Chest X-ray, AP view. Patient: 41 years old, sex M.
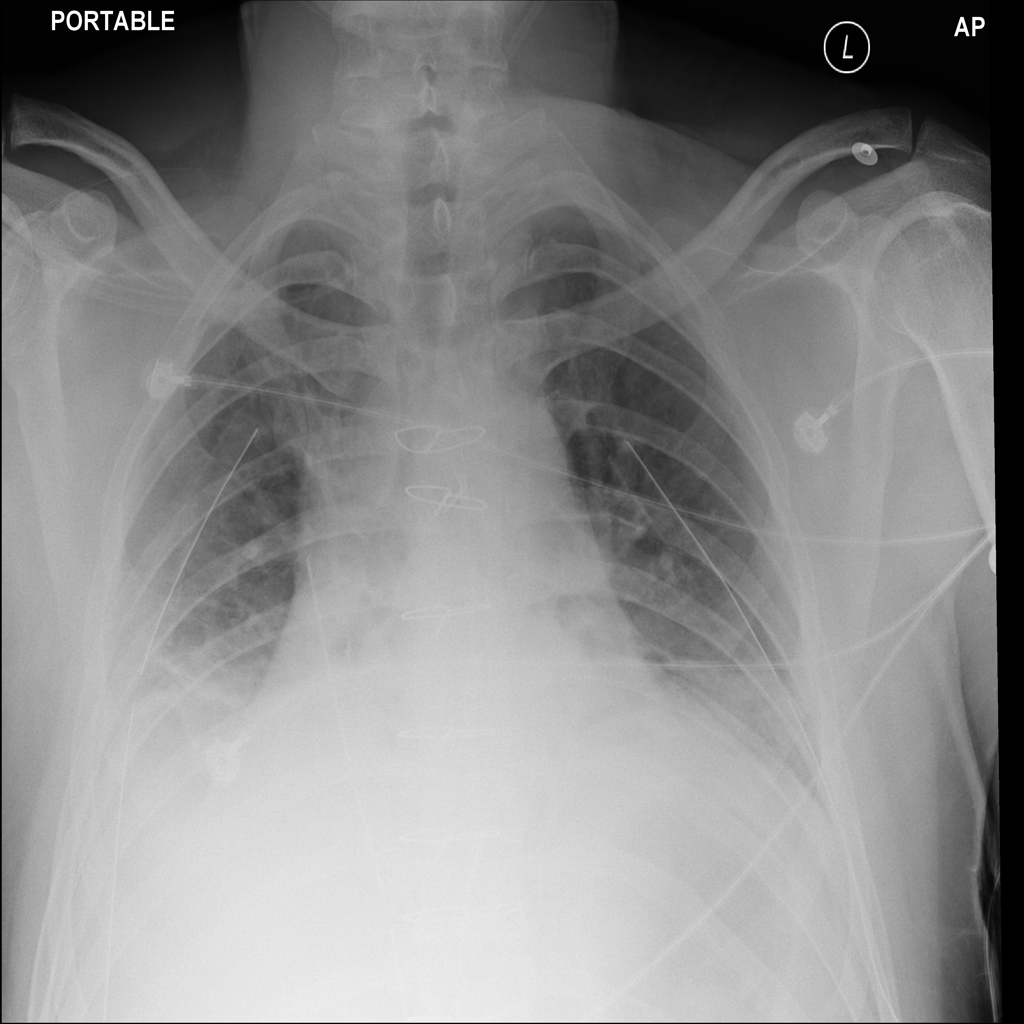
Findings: Atelectasis, Effusion, Infiltration